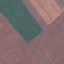
Land use / land cover: AnnualCrop